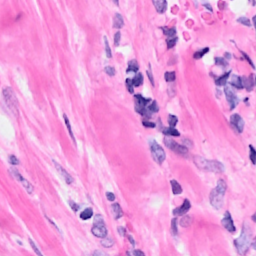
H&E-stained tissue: Breast